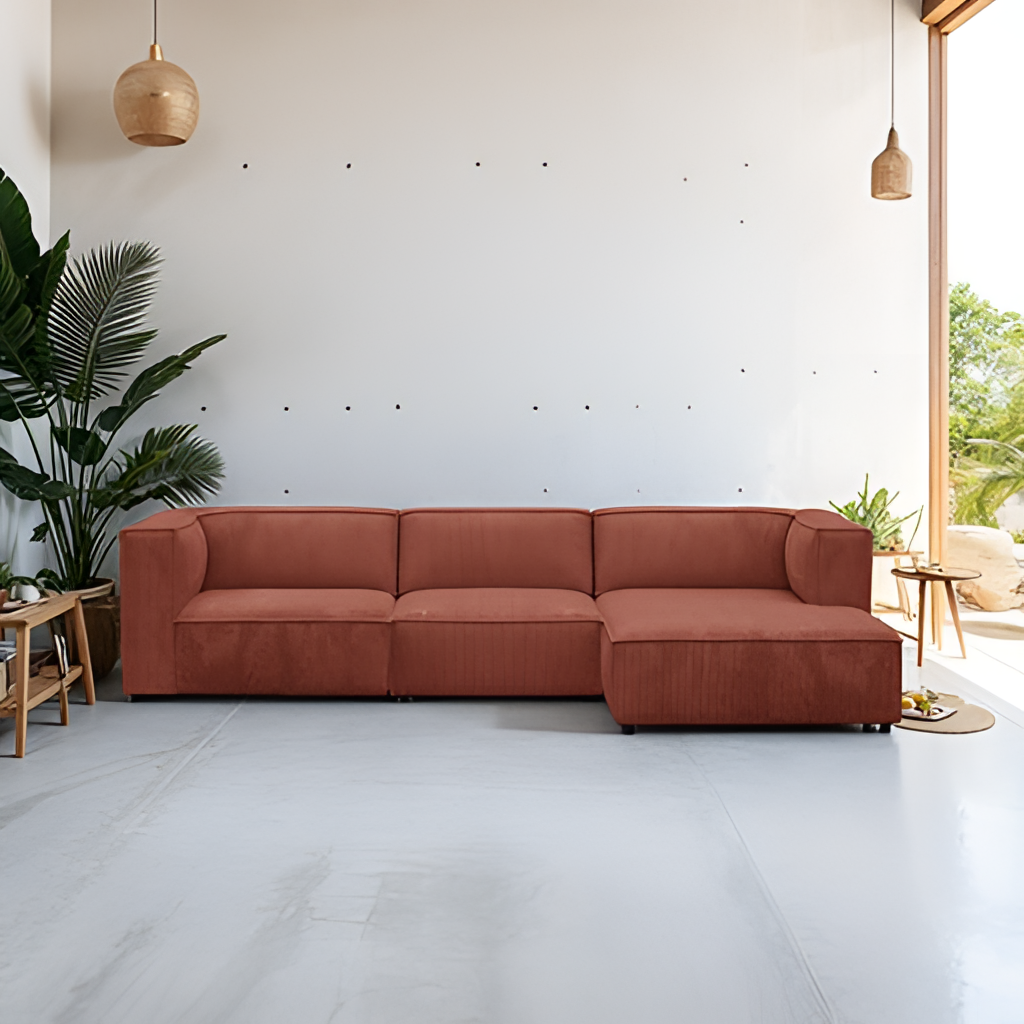
fabric sectional sofa, living room, minimalist, gray concrete flooring, with smooth pattern, gray paint wallpaper, with solid pattern